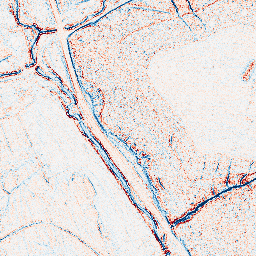
Category: edge_preserving
Decomposition family: anisotropic_diffusion
Decomposition parameters: iterations: 5
kappa: 10
gamma: 0.05
Upsampling method: sinc_blackman
Upsampling parameters: scale: 4
kernel_size: 16
Upsampling scale: 4